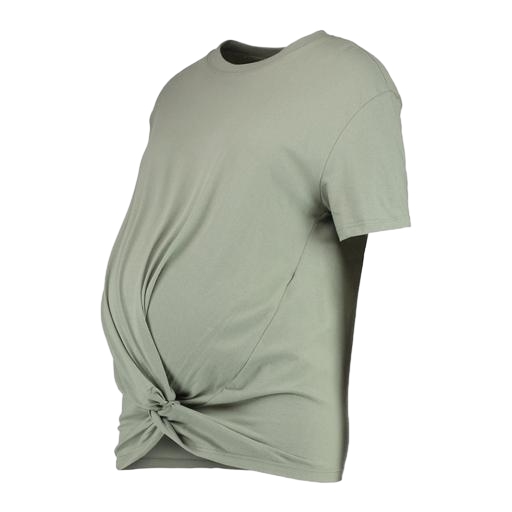
green knot front tee, green maternity nursing top, multicolor maternity oatmeal twist front jersey tee, white background